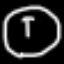
Label: clock